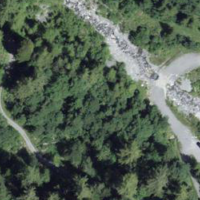
EUNIS habitat code: 43
Species observed at this site:
Myrrhis odorata